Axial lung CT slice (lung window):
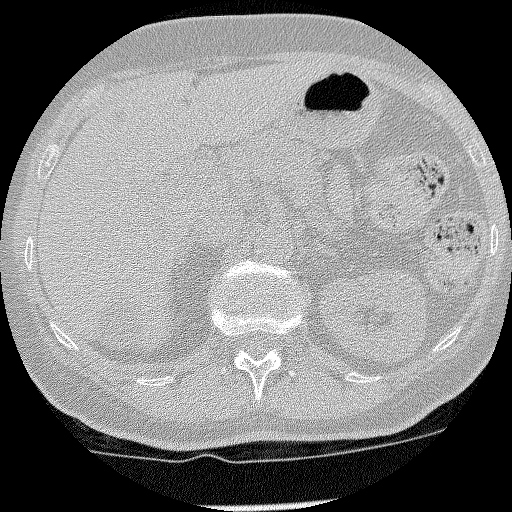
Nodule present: no